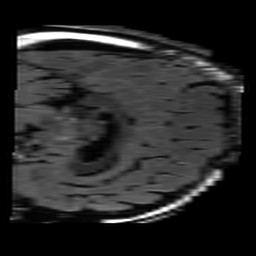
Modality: FLAIR
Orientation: sagittal
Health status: ill
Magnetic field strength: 3 T